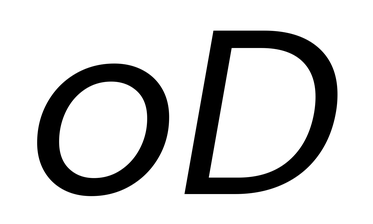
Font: Poppins-Italic